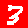
Digit: 3